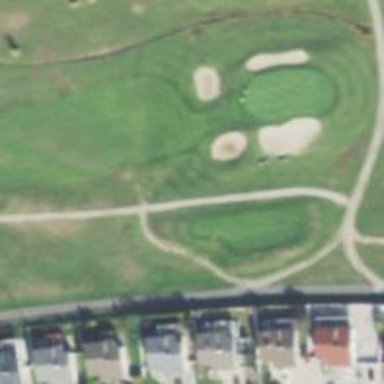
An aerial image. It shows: Path for both road and golf.